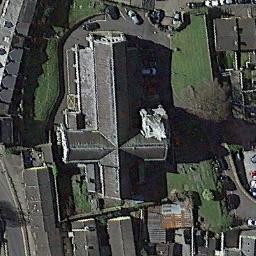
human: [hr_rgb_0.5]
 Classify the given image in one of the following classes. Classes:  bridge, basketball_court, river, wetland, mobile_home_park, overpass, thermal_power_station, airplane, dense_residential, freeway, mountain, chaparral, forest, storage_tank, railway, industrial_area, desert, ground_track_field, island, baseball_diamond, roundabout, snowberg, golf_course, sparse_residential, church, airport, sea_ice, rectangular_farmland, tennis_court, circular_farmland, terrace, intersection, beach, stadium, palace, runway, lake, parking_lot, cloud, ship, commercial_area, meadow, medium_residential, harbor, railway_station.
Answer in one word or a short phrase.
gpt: church